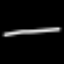
Label: line